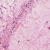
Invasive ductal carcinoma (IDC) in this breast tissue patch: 0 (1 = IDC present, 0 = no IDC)